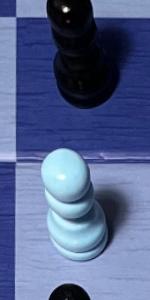
Label: Pawn_White